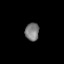
Tissue: lung
Cell type: Others
Senescence score: 0.2308
Nuclear area (px): 242
Mean DAPI intensity: 124.777